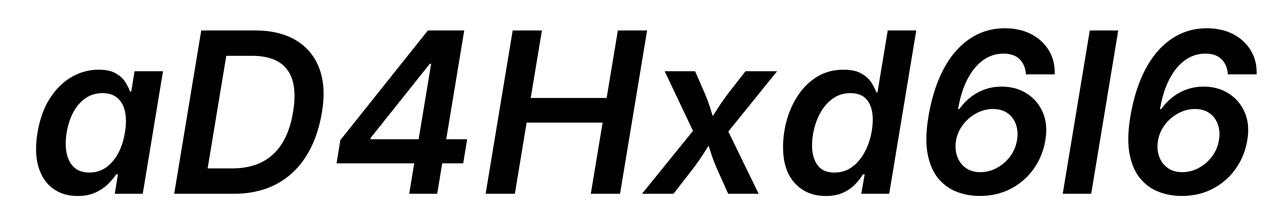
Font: Inter-Italic_SemiBold_Italic